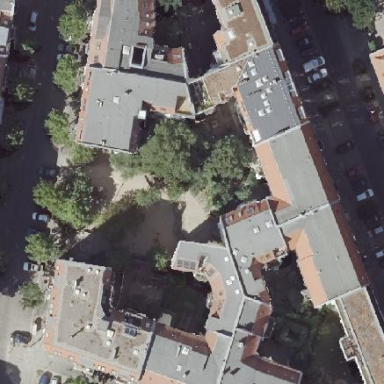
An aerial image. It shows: Unique apartment building with double saltbox roof shape.